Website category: sports
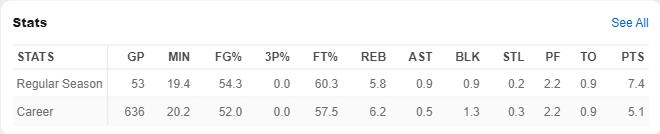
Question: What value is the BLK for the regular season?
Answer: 0.9

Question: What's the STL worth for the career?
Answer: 0.3

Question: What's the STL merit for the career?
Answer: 0.3

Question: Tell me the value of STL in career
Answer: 0.3

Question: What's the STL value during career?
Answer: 0.3

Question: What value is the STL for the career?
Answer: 0.3

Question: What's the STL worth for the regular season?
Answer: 0.2

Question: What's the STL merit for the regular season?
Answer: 0.2

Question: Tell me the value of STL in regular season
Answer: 0.2

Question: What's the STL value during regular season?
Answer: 0.2

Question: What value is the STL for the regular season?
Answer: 0.2

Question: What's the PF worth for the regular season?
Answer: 2.2

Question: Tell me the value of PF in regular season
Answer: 2.2

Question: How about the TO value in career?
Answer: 0.9

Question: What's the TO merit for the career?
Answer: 0.9

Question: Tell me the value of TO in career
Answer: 0.9

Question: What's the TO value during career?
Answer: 0.9

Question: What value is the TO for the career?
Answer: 0.9

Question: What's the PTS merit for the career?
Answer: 5.1

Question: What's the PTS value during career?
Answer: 5.1

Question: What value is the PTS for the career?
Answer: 5.1

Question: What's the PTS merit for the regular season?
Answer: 7.4

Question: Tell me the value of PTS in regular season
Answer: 7.4

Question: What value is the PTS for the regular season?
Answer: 7.4